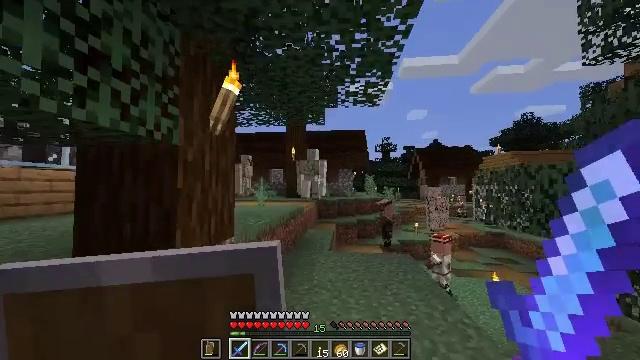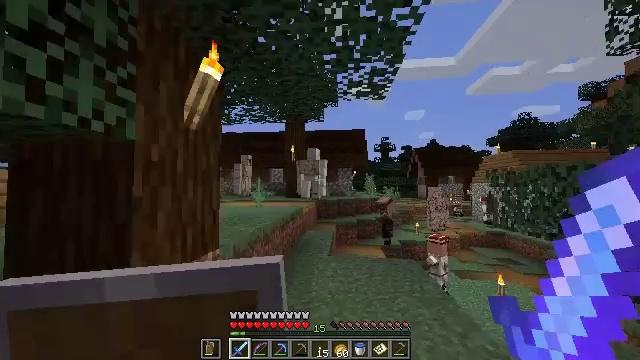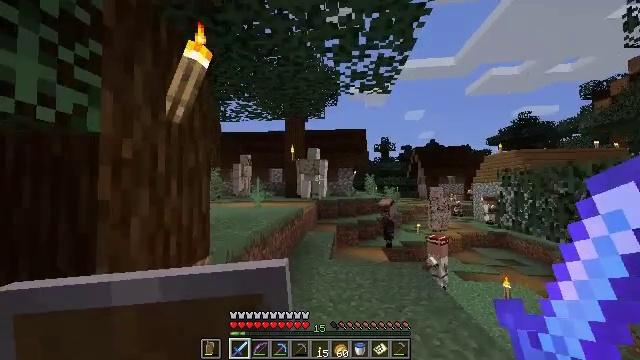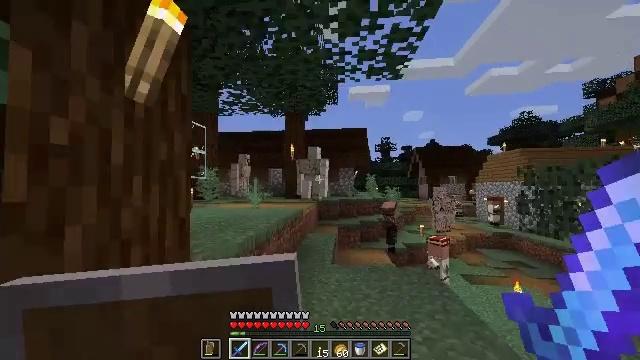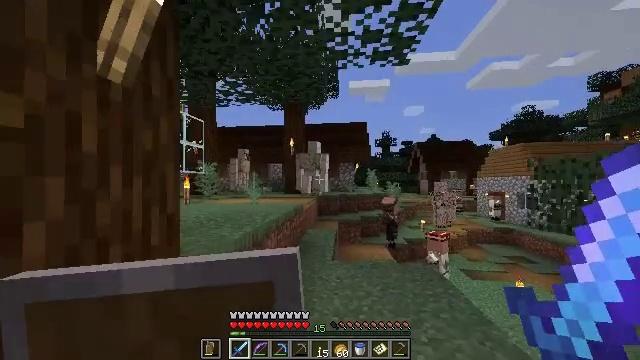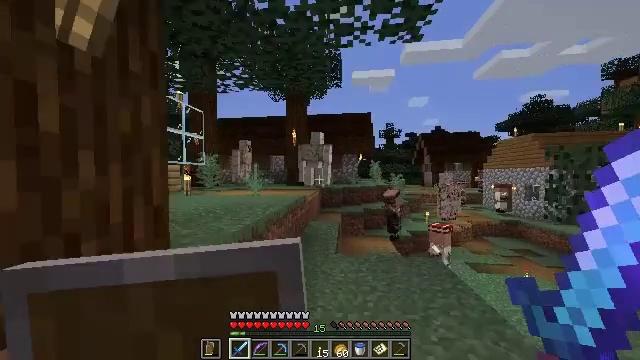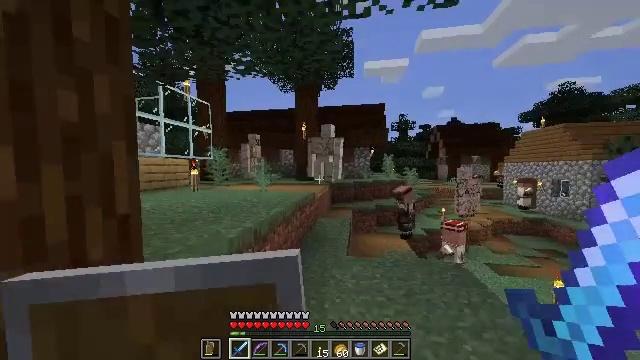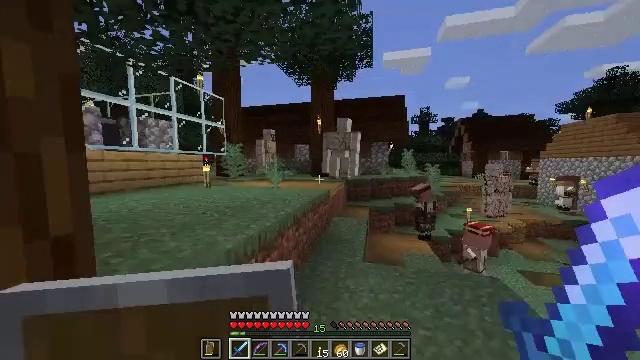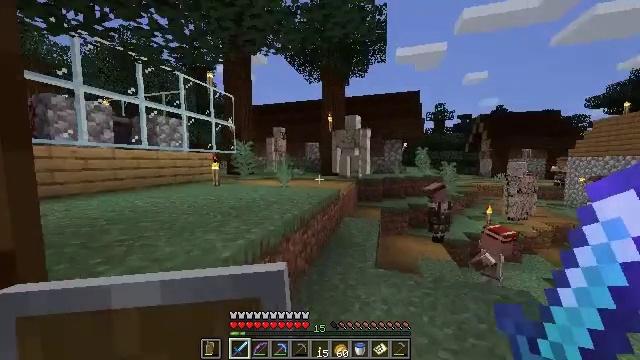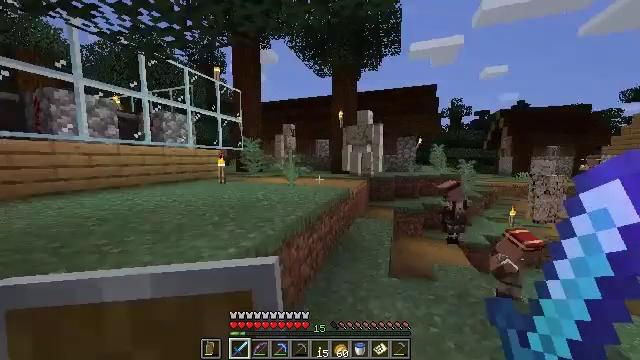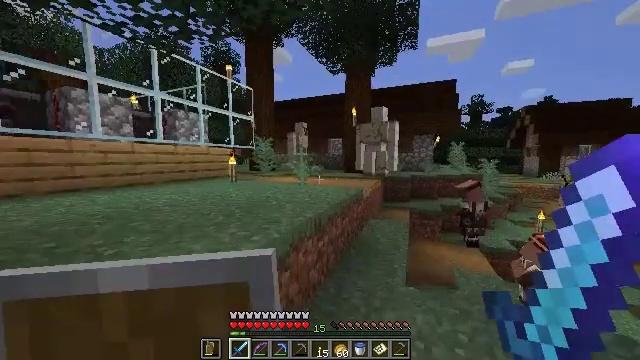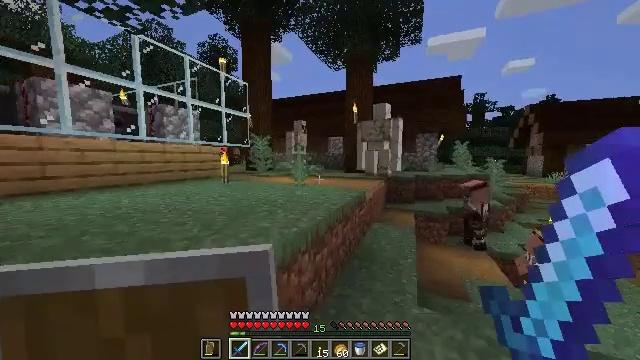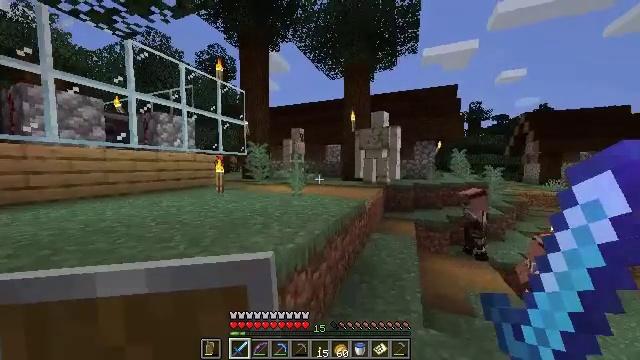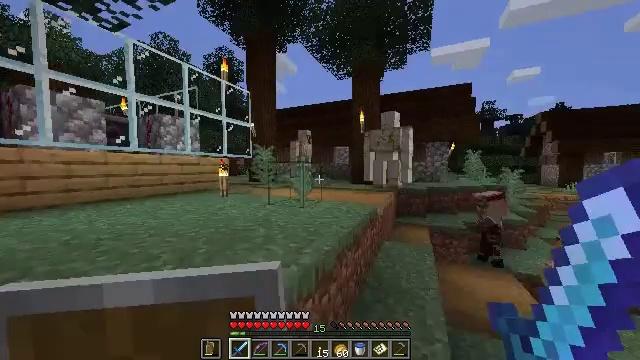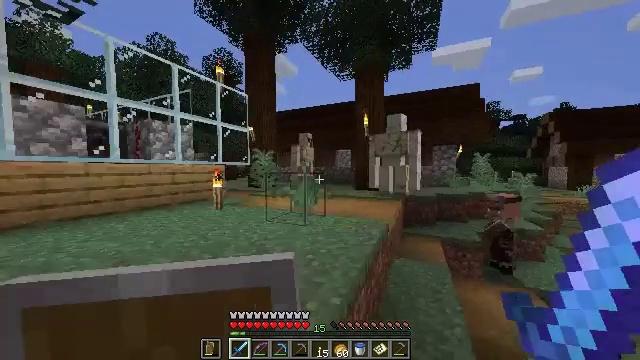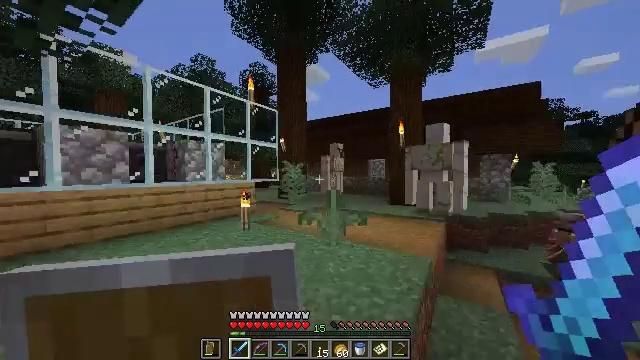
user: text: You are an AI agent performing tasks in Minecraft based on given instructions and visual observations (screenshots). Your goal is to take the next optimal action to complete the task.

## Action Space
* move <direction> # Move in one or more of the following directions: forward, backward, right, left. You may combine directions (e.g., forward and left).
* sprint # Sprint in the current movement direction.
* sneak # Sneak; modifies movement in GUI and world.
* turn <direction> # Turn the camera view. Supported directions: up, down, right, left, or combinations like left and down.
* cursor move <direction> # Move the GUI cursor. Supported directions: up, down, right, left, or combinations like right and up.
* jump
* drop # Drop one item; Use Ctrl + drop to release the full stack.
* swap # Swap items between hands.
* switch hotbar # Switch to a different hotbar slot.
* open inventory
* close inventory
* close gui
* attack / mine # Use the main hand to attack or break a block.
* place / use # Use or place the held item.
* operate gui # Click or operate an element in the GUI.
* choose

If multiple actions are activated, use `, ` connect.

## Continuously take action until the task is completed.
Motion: motion action
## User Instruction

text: Get wheat from the farmland.
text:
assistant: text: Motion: move forward, sprint
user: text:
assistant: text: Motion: move forward, sprint
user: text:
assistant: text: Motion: move forward
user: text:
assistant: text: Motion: move forward, turn down
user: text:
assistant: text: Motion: move forward, turn down
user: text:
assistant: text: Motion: move forward, turn left and down
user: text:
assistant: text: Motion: move forward, turn left and down
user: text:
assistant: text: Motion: move forward, turn left
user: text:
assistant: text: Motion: move forward, turn left
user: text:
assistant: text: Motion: move forward, turn left
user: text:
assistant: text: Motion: move forward
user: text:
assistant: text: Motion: move forward, turn up
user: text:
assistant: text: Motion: move forward, turn left
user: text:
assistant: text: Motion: move forward, jump
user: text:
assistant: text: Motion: move forward, turn left and up, jump
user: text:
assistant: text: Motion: move forward, turn left and up, jump
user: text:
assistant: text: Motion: move forward, turn left and down, jump
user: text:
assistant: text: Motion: move forward, turn left and down
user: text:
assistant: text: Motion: move forward, turn left and down
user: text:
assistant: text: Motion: move forward
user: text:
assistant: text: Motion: move forward
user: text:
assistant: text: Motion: move forward
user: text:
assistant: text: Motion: move forward, sprint
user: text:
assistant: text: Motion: move forward, sprint, turn right
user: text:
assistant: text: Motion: move forward and move right
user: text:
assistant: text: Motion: move forward and move right, turn left and down
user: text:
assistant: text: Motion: move forward and move right, turn left
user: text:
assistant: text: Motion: move forward and move right, turn left
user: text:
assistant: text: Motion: move forward and move right, turn left
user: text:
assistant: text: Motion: move forward and move right